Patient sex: M
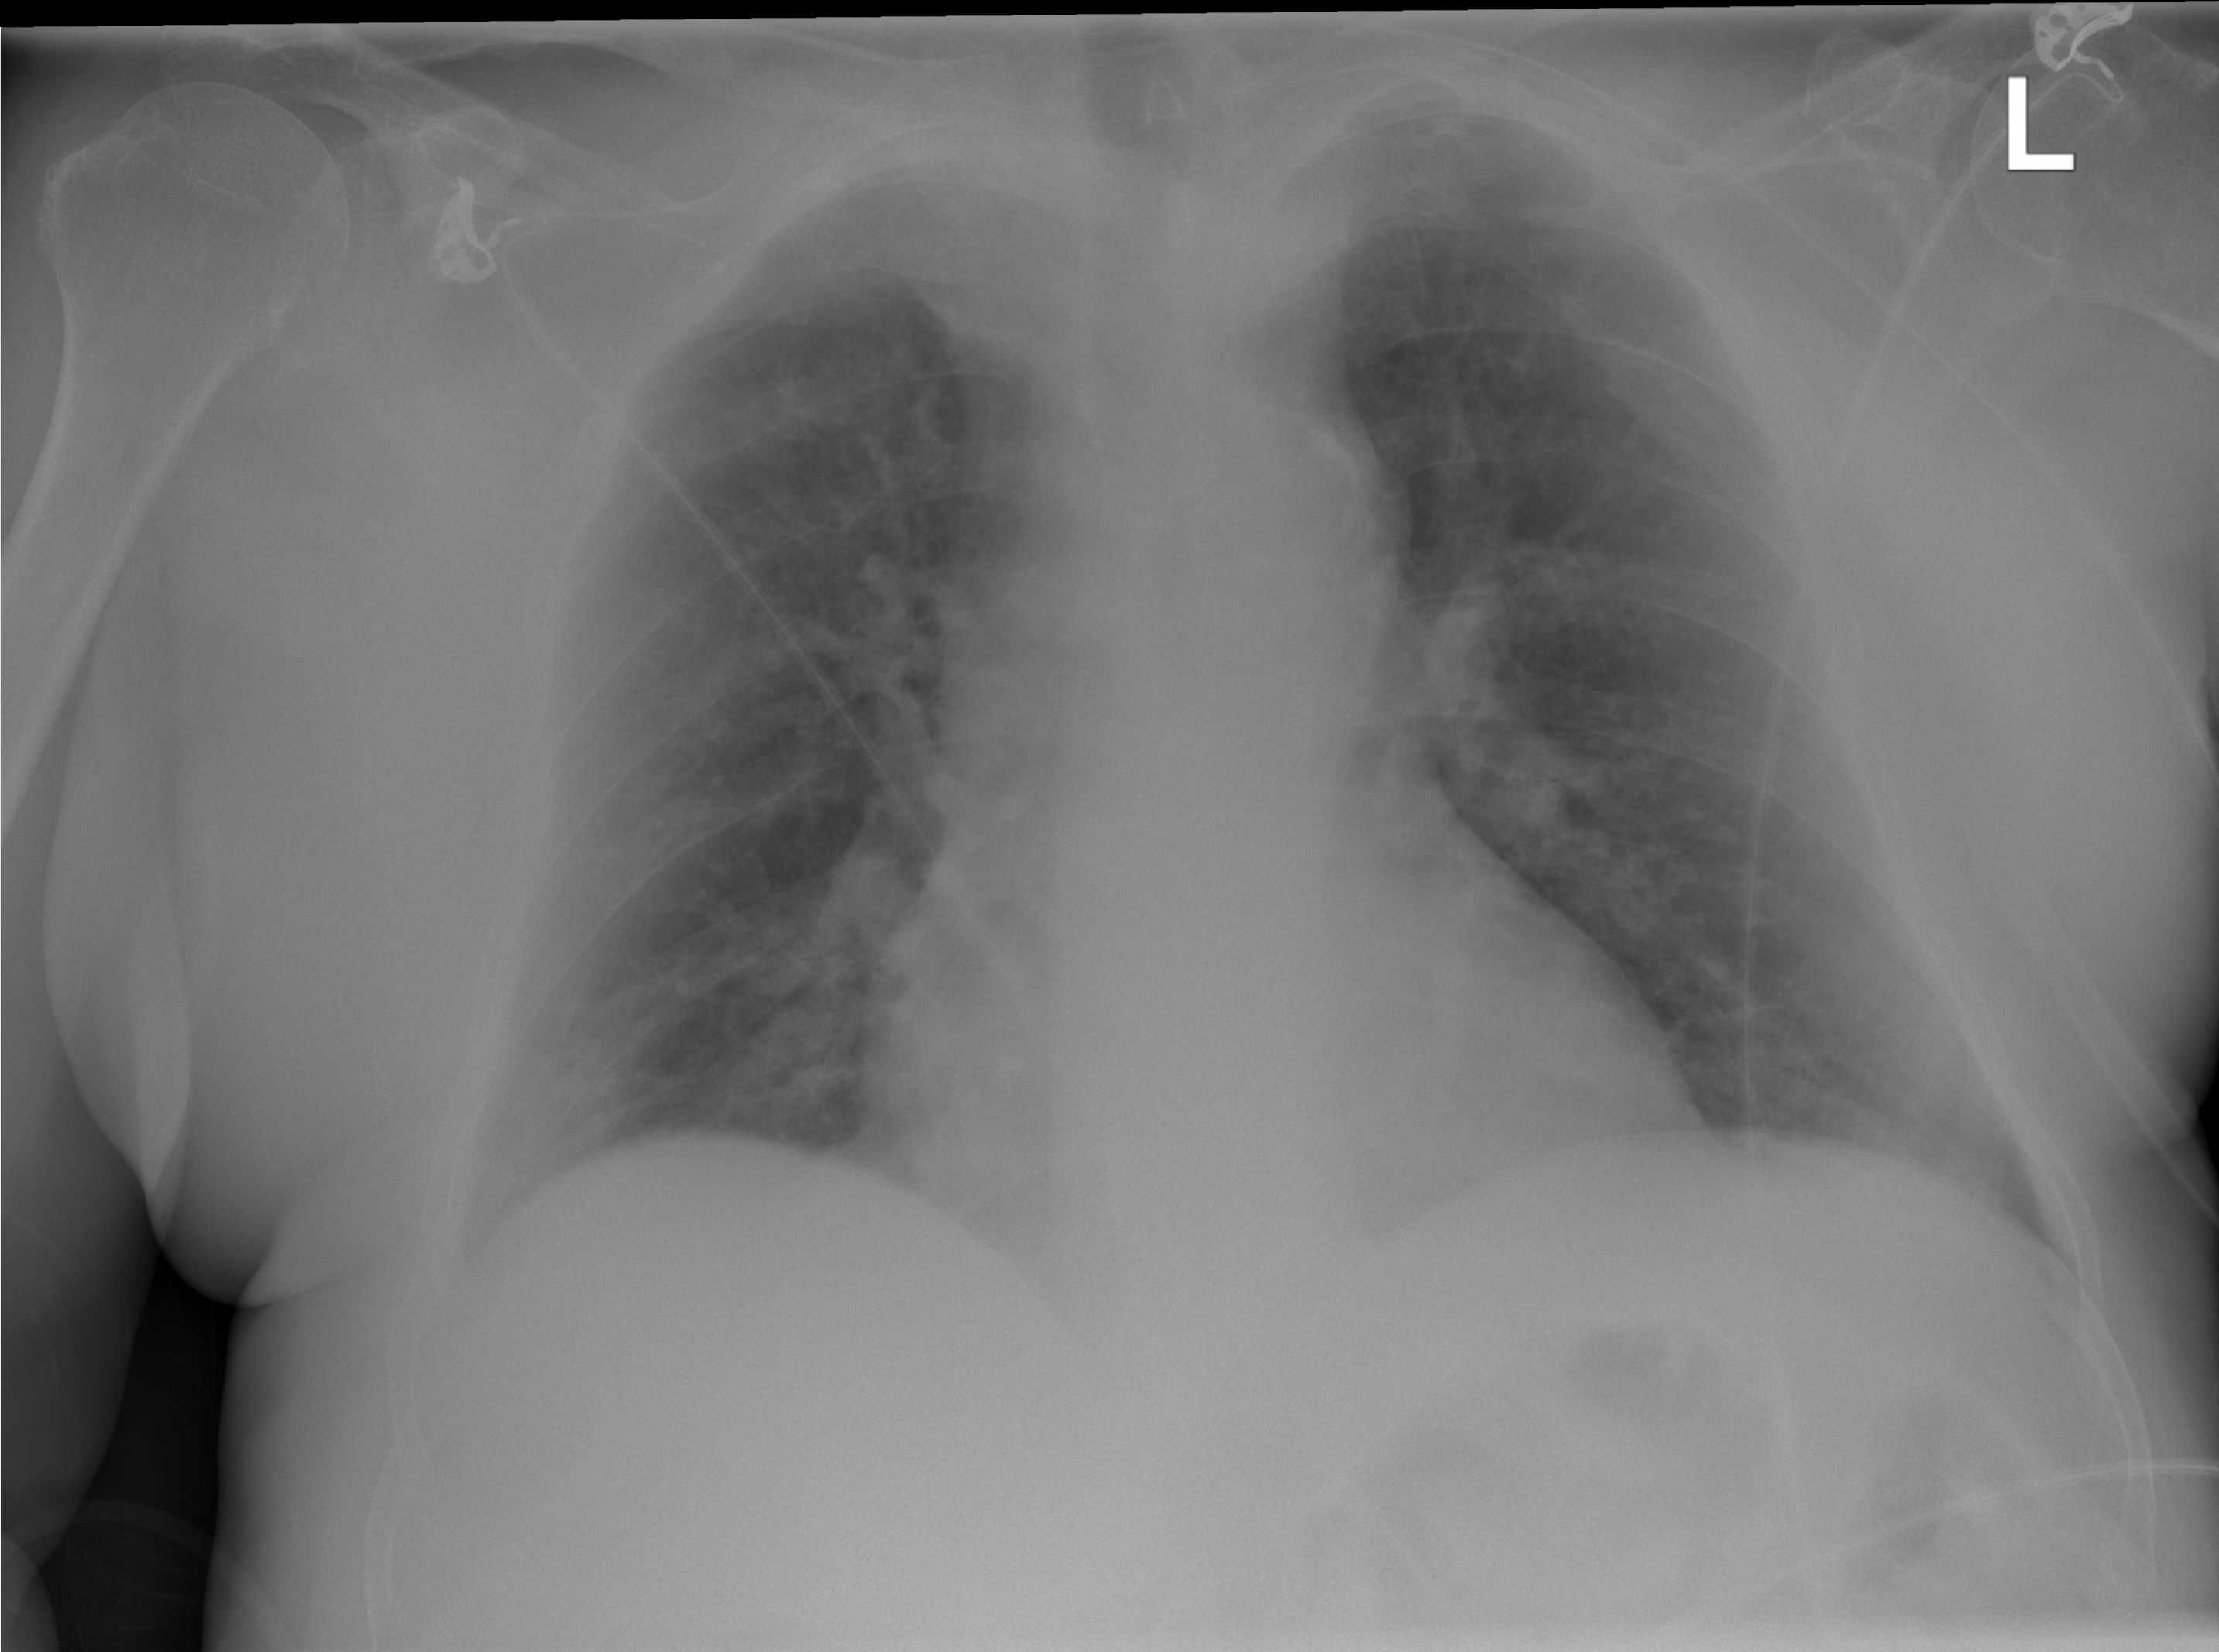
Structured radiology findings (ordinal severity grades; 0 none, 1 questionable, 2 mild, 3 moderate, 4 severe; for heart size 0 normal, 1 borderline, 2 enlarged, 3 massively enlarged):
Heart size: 0
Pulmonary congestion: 2
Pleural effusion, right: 0
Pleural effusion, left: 0
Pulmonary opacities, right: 1
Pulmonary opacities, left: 0
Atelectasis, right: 0
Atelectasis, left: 0